Question: I tried executing settimeout() function using callback in javascript. An anonymous random number is displaying every time I use it(only in console). I wanna know what it is.
'''
setTimeout(function() {
console.log("one");
setTimeout(function() {
console.log("two");
setTimeout(function() {
console.log("three");
}, 1000);
}, 1000);
}, 1000);
'''

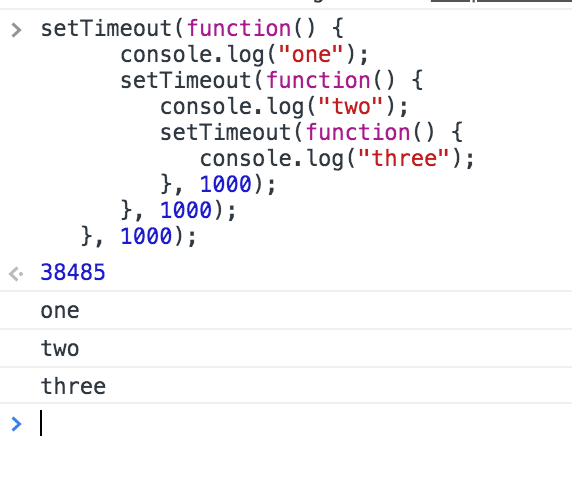
Answer: The console will display the result of the final expression () evaluated above. Because 'setTimeout' returns a number corresponding to the unique ID of the timeout, that is what the number you're seeing is - the ID of the outermost 'setTimeout'.
(This ID is useful to have because it means you can then pass it to 'clearTimeout' or 'clearInterval' to clear the existing timeout or interval.)
You'd see the same sort of output with this code, where the ID is explicitly assigned to a variable, and then evaluated again on the last line:
'''
outerTimeoutId = setTimeout(function() {
console.log("one");
setTimeout(function() {
console.log("two");
setTimeout(function() {
console.log("three");
}, 1000);
}, 1000);
}, 1000);
outerTimeoutId; // <-- results in some number being displayed in the console
'''